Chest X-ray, AP view. Patient: 34 years old, sex F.
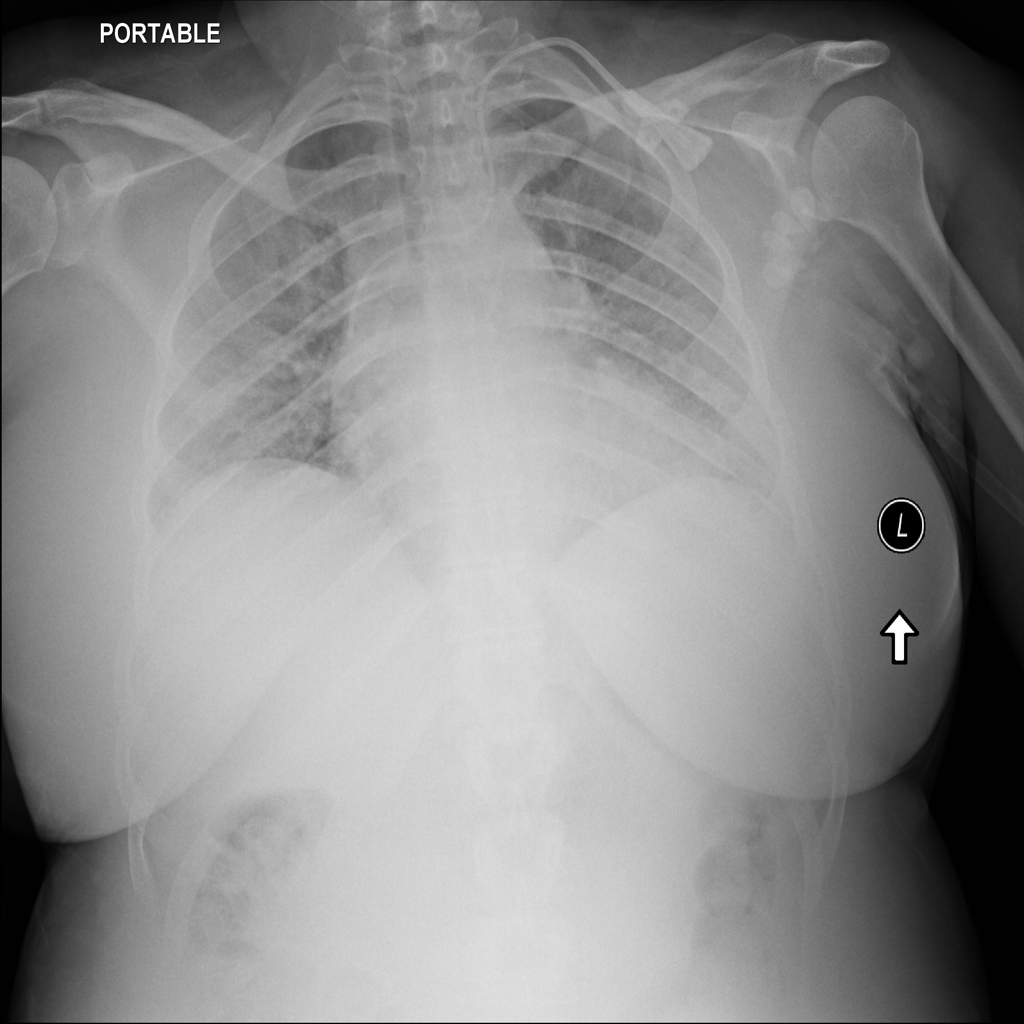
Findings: No Finding